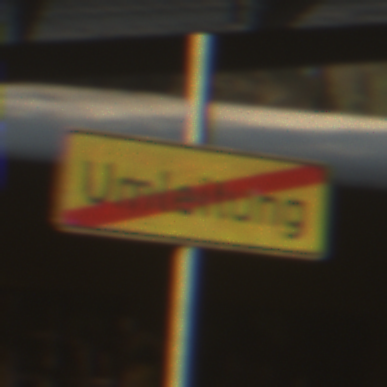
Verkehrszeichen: EndeDerUmleitungsankuendigung
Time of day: SunriseSunset
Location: Outdoor (Suburban)
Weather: Clear
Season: NotSpecified
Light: Natural